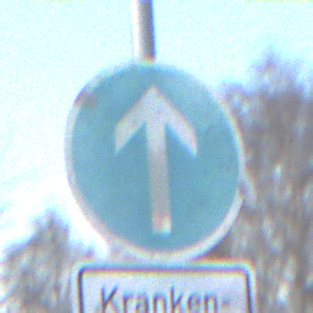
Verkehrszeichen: VorgeschriebeneFahrtrichtungGeradeaus
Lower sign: BesondereFahrzeugeUndTransportgueter4
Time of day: SunriseSunset
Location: Outdoor (Suburban)
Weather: PartlyCloudy
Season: Winter
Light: Natural